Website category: university
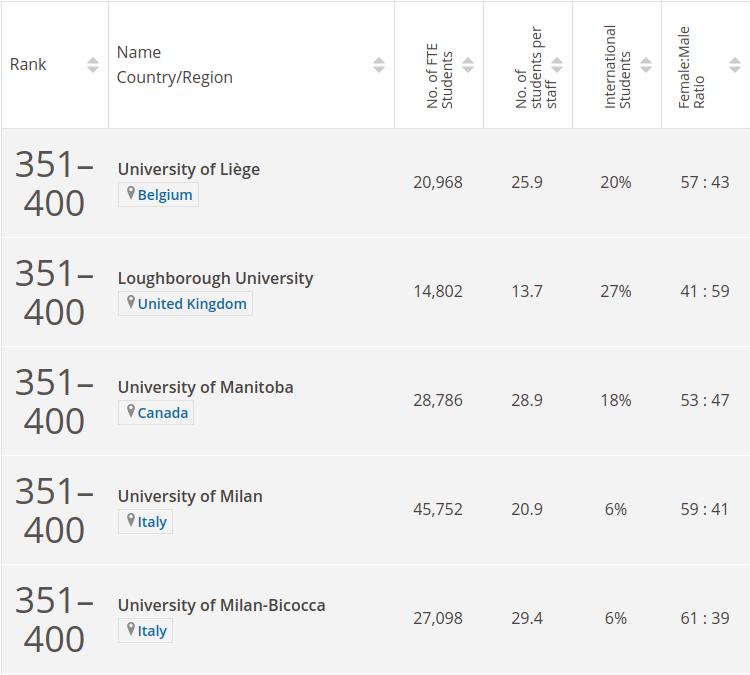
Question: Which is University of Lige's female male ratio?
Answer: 57 : 43

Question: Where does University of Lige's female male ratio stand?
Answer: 57 : 43

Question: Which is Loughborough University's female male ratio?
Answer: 41 : 59

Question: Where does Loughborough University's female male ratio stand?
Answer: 41 : 59

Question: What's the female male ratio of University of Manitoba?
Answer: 53 : 47

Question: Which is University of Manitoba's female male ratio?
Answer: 53 : 47

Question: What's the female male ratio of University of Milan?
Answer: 59 : 41

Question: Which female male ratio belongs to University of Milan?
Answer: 59 : 41

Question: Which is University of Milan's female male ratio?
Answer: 59 : 41

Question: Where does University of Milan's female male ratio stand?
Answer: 59 : 41

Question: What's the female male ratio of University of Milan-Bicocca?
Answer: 61 : 39

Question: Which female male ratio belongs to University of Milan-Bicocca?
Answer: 61 : 39

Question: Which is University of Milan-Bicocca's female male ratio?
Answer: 61 : 39

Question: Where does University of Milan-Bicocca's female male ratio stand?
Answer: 61 : 39

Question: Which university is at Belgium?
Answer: University of Lige

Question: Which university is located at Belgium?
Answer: University of Lige

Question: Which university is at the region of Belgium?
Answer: University of Lige

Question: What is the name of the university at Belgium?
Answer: University of Lige

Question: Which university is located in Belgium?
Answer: University of Lige

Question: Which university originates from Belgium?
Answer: University of Lige

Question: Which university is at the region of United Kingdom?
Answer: Loughborough University

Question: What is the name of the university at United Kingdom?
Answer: Loughborough University

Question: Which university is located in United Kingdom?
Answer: Loughborough University

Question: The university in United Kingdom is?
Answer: Loughborough University

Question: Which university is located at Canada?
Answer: University of Manitoba

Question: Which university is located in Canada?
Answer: University of Manitoba

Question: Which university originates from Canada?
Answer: University of Manitoba

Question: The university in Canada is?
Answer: University of Manitoba

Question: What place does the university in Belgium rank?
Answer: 351400

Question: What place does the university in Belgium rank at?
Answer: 351400

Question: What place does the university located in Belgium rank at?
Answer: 351400

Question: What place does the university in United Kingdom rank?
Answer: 351400

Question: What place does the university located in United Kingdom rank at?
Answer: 351400

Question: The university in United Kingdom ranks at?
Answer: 351400

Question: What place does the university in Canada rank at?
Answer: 351400

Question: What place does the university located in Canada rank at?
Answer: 351400

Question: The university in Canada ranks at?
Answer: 351400